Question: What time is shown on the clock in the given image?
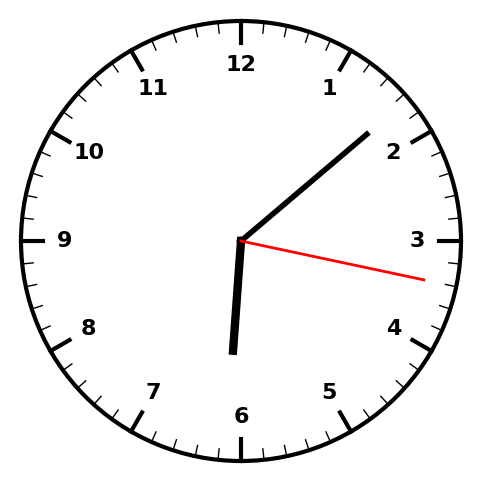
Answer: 06:08:17